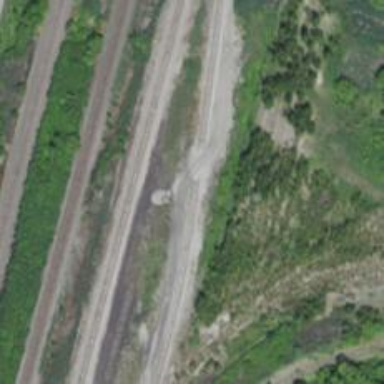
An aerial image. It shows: Rail spur service.